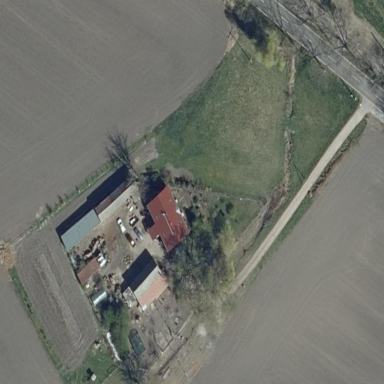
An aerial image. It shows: Farmyard area.